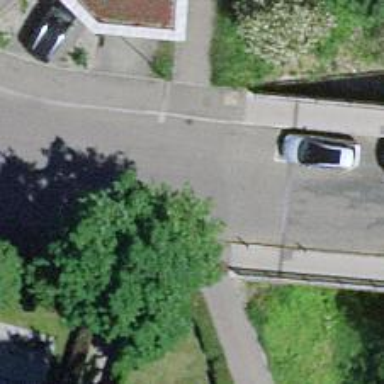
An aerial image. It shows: Residential road with sidewalks on both sides.